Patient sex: M
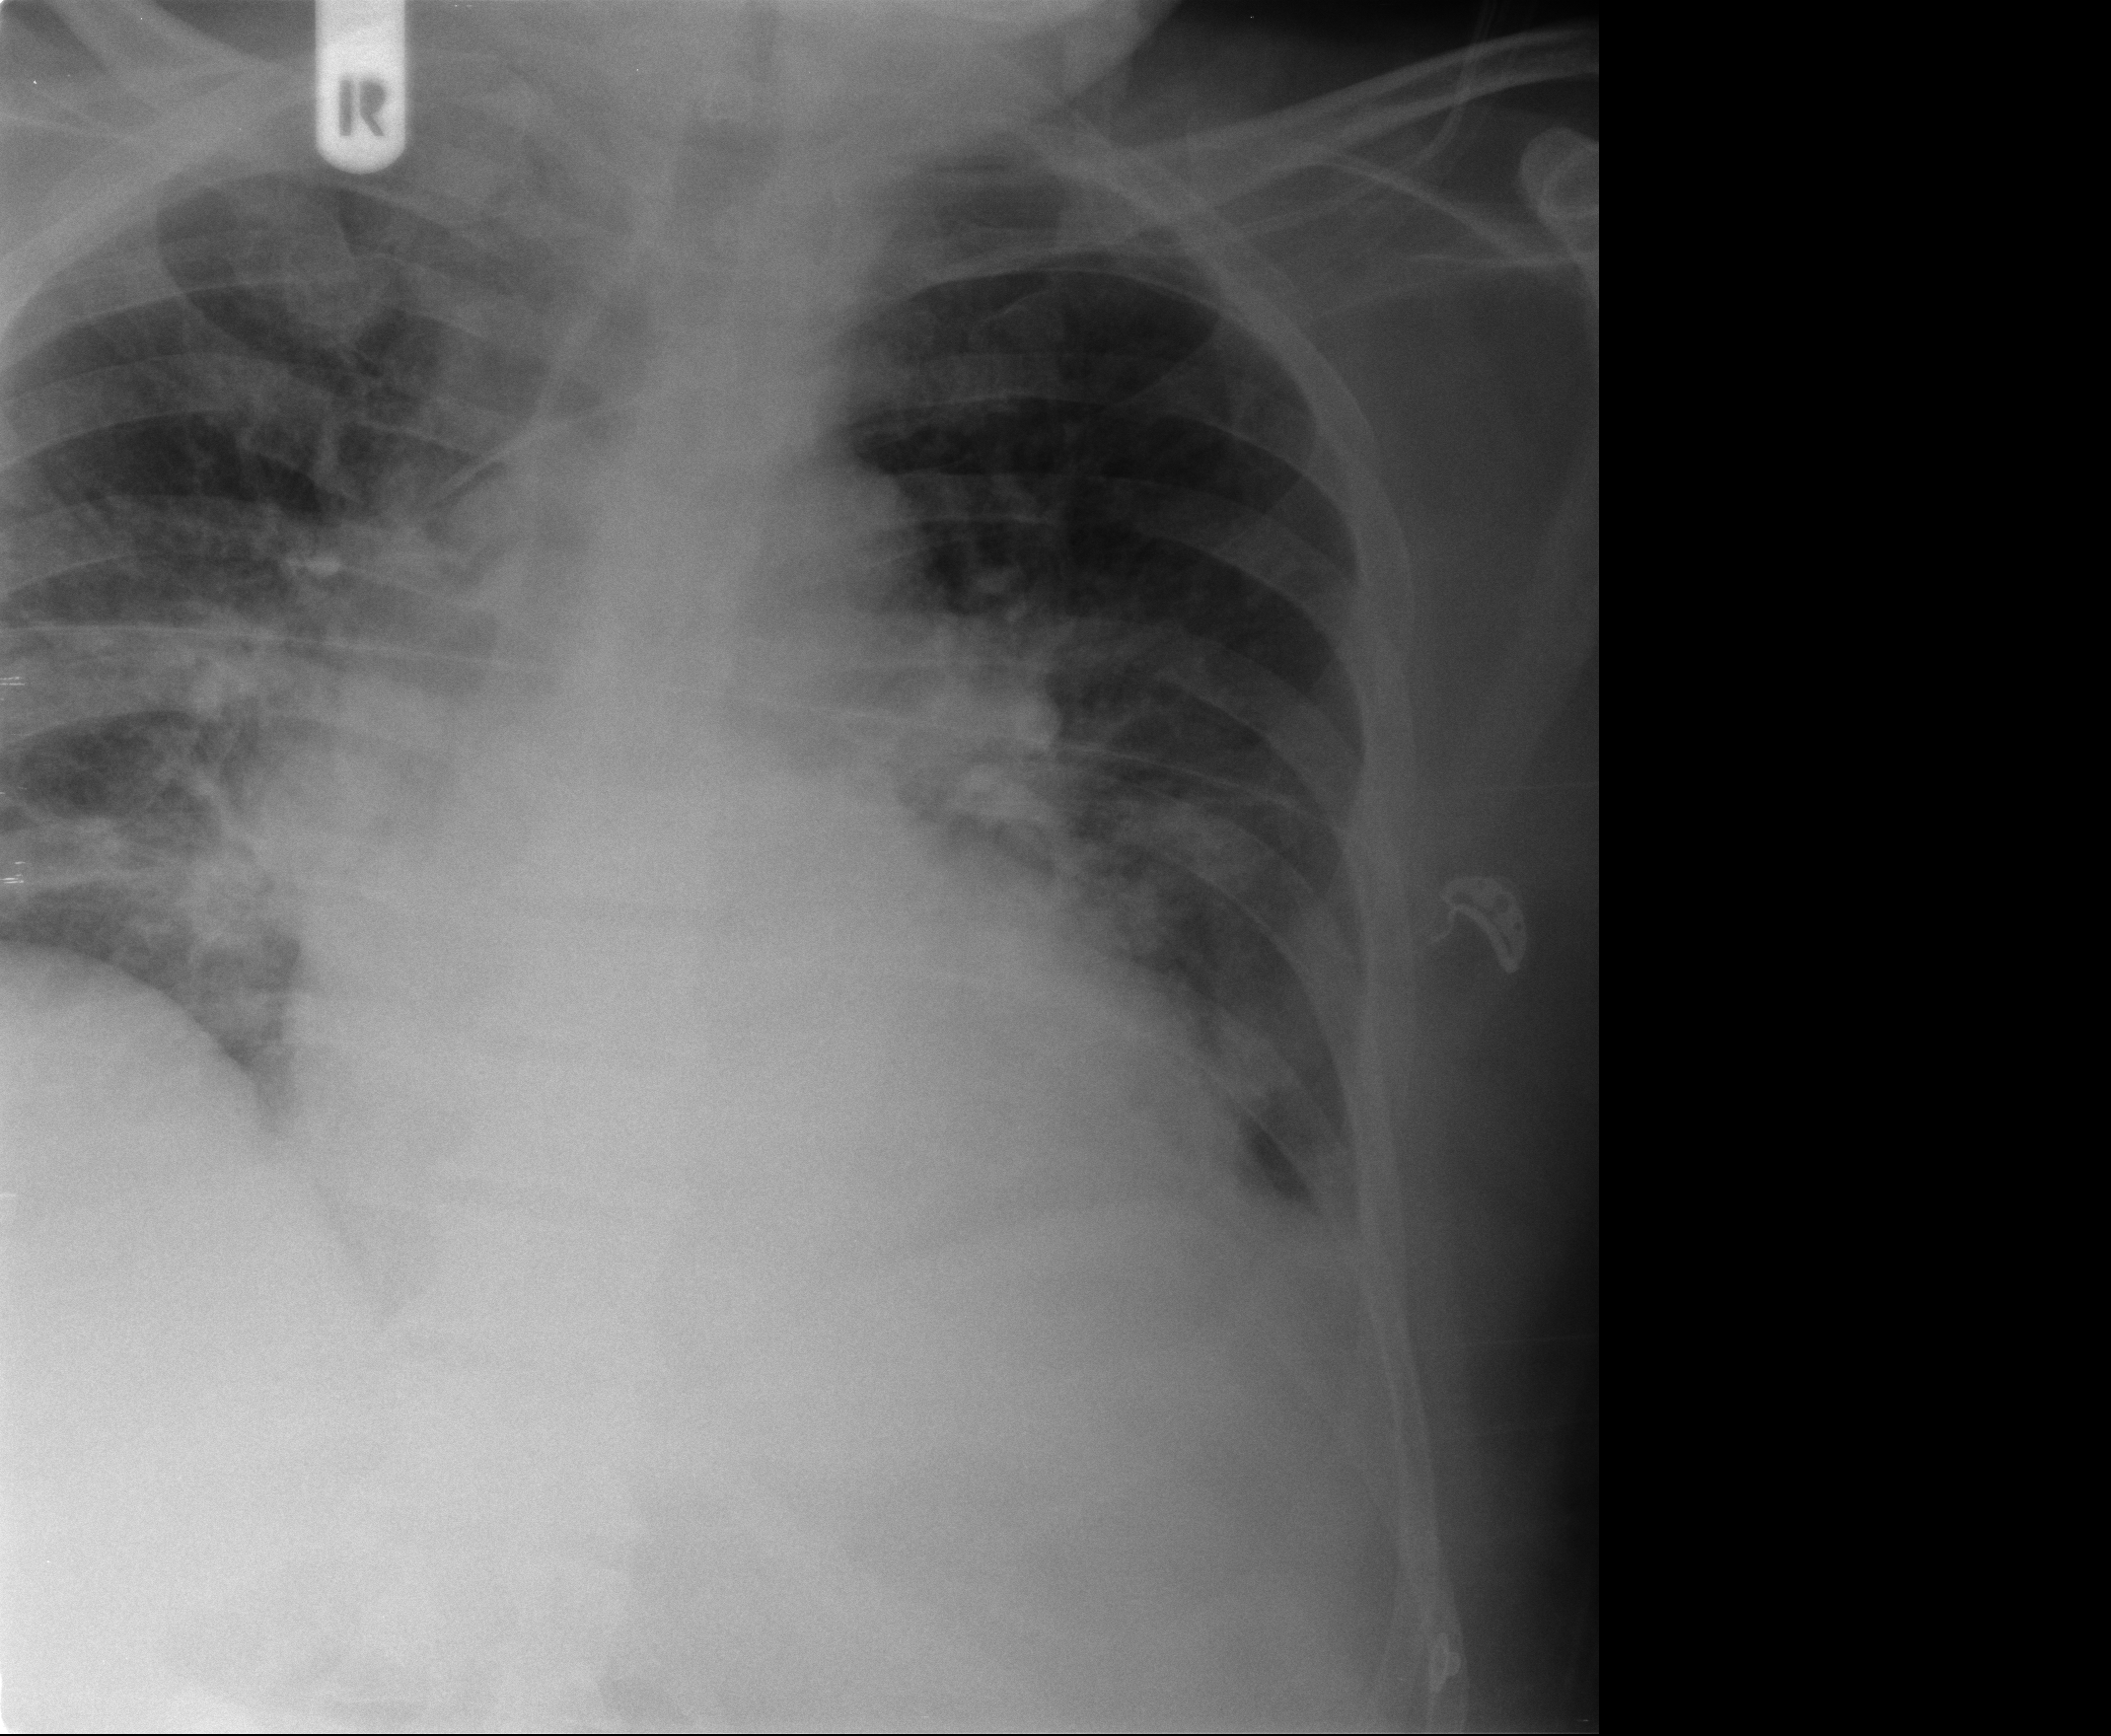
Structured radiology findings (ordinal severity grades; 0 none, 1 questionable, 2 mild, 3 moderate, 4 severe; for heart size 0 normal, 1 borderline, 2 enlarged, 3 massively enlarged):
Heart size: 2
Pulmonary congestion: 2
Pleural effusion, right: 0
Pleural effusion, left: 2
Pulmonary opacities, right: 2
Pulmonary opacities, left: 2
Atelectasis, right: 0
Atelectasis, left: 2